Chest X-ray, AP view. Patient: 43 years old, sex M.
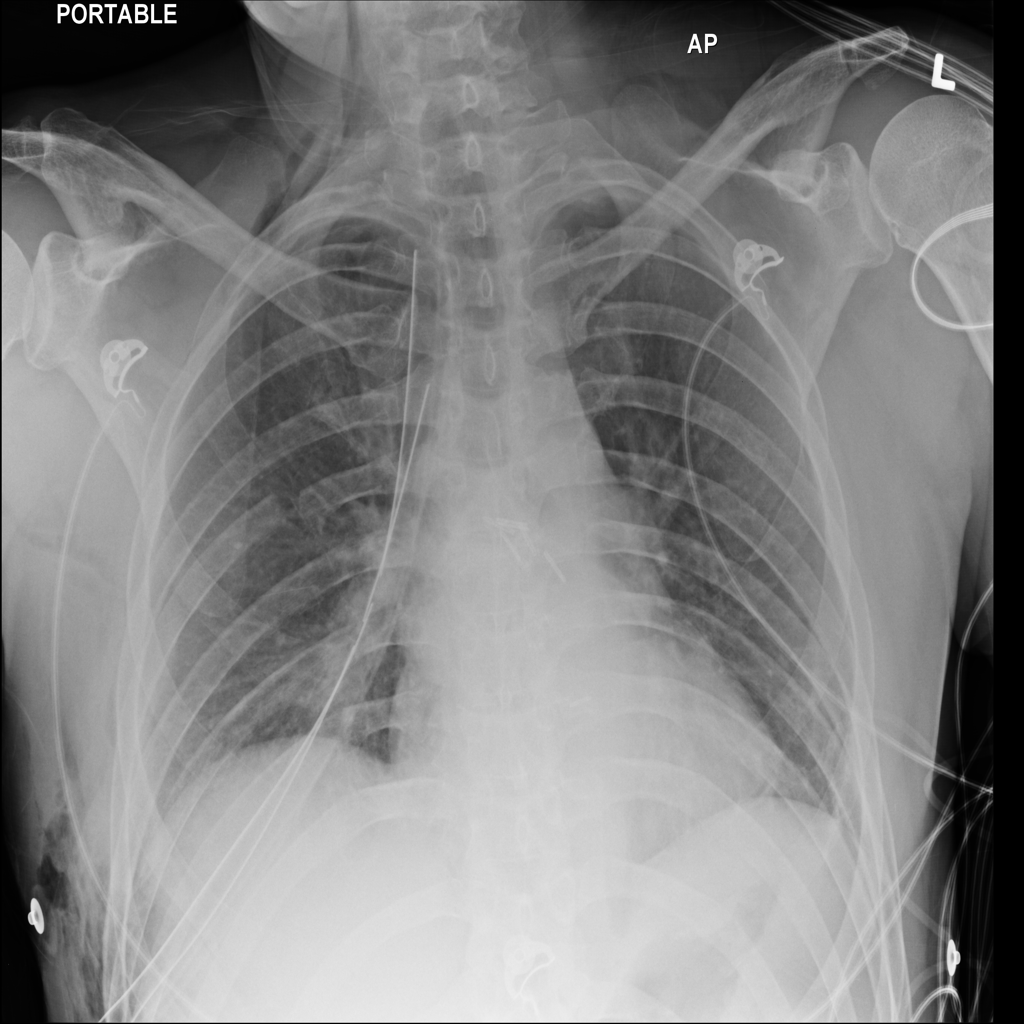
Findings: Pneumothorax